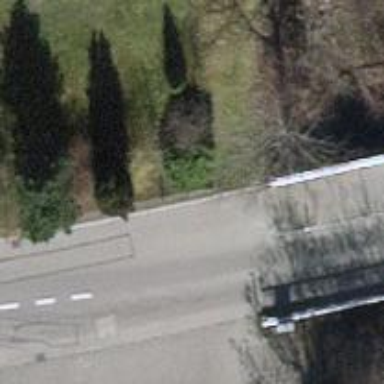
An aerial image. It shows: Asphalt road classified as tertiary.